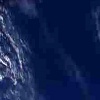
Label: water